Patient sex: F
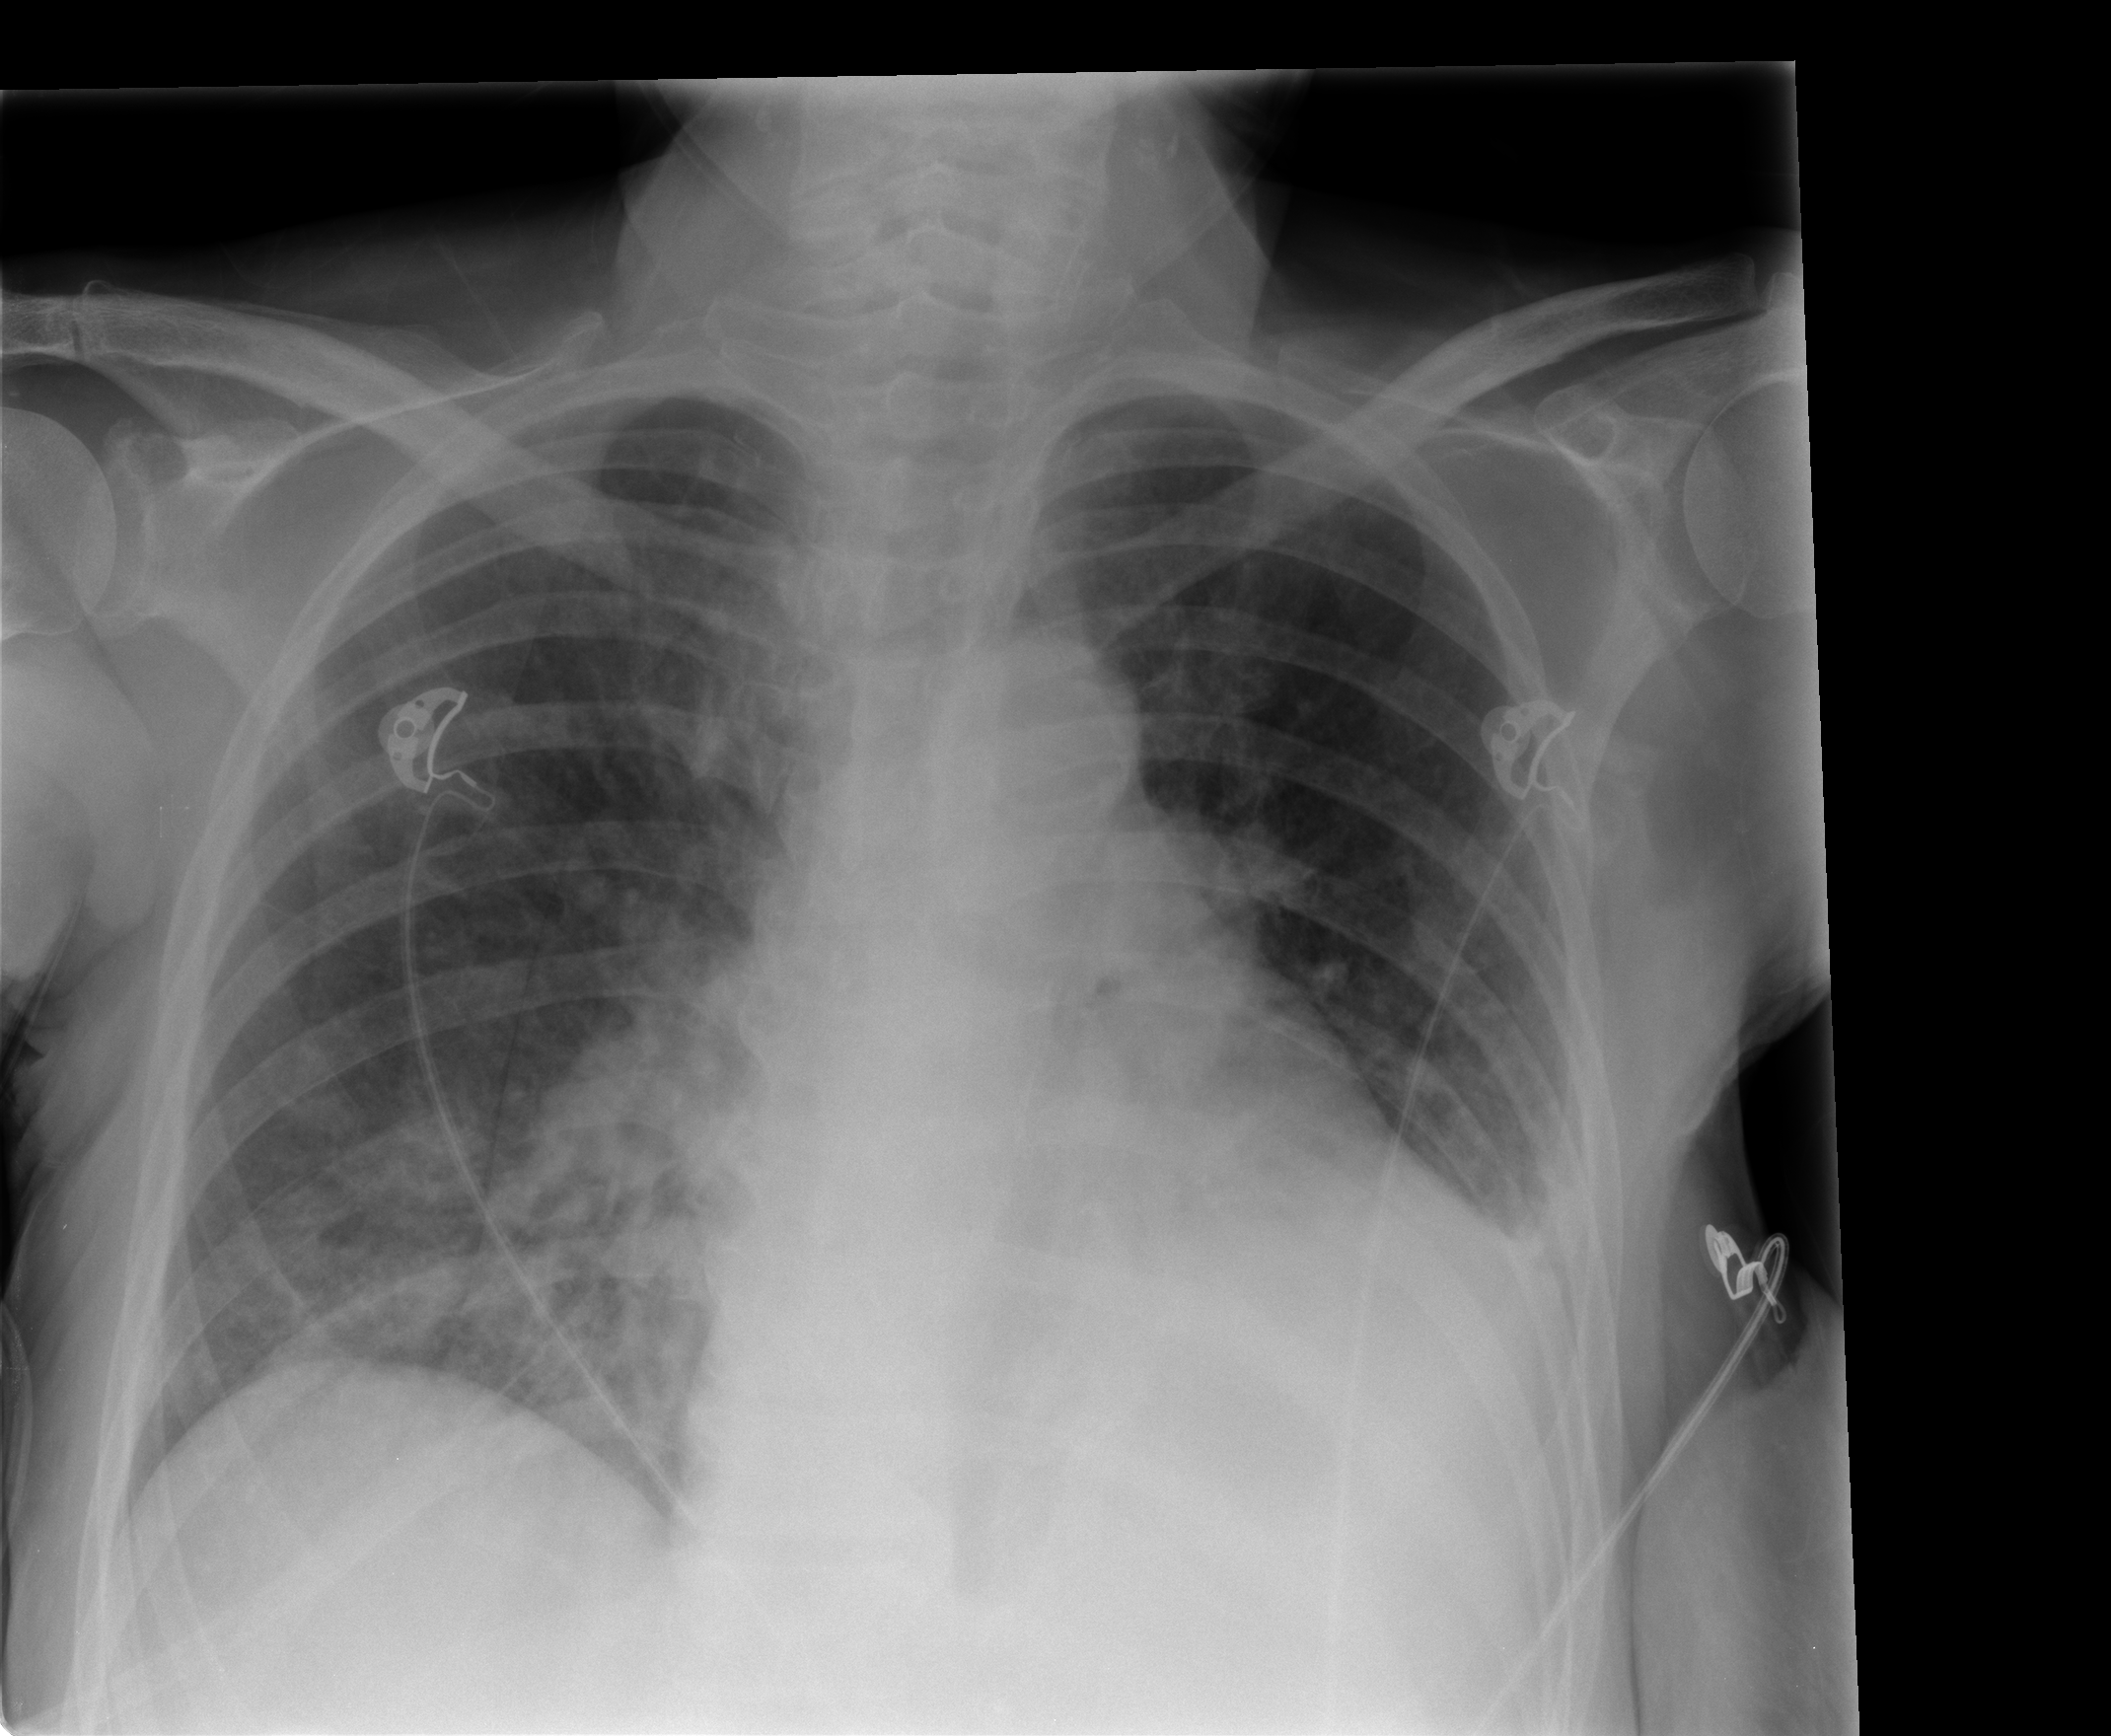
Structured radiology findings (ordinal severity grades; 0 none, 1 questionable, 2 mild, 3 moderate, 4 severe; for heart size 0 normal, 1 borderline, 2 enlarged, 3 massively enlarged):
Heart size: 2
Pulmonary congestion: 2
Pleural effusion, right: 0
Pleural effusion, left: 1
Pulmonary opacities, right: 1
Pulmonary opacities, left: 0
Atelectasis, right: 2
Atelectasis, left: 2